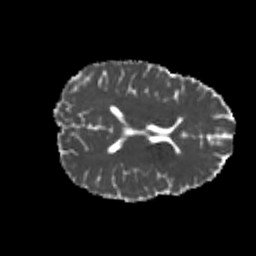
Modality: MD
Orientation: axial
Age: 21
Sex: male
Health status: healthy
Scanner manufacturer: philips
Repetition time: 7.391 s
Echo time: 0.08599 s